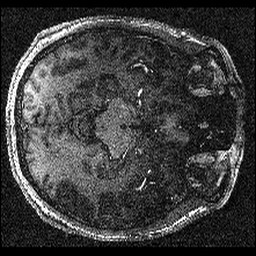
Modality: T1w
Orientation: axial
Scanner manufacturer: siemens
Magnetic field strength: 6.98 T
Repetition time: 3.58 s
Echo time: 0.00241 s